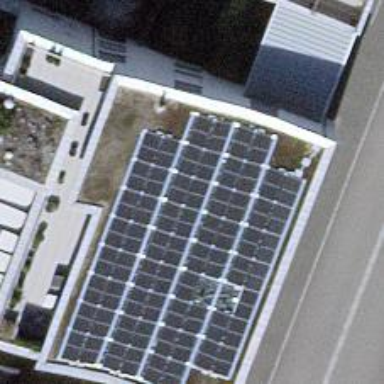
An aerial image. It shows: Solar power generator.